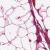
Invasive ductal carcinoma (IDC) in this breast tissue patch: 0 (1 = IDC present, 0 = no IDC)